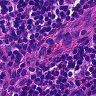
Metastatic tissue present: no